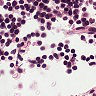
Metastatic tissue present: no